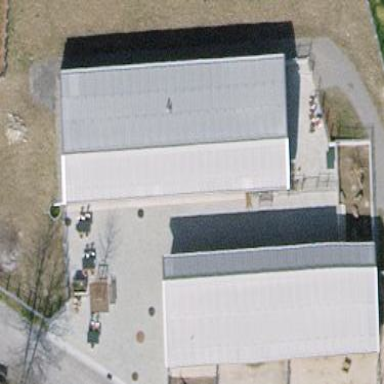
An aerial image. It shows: Farm auxiliary building.